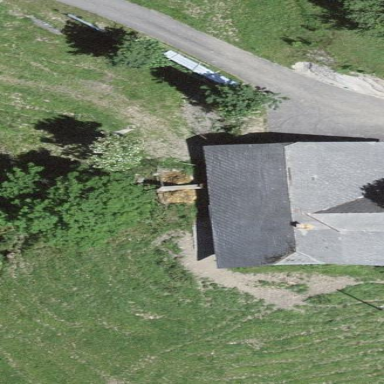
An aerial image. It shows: Farm building.